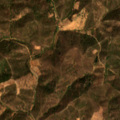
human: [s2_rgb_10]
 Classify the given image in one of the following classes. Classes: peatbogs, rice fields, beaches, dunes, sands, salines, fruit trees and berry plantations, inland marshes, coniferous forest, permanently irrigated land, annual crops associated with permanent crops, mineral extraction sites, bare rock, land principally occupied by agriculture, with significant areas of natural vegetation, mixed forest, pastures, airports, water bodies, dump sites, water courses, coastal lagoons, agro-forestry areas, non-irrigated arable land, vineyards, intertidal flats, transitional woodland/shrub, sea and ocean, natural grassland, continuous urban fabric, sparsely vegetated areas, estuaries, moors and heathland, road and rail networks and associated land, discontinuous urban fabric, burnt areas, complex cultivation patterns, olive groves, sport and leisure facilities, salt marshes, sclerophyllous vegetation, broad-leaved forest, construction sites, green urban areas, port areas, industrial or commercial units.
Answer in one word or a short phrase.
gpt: mixed forest, transitional woodland/shrub